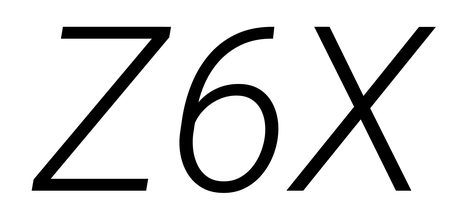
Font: Roboto-Italic_Light_Italic